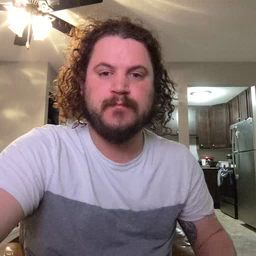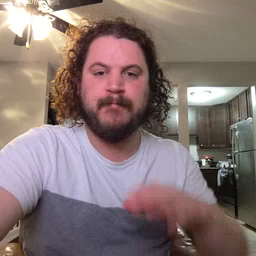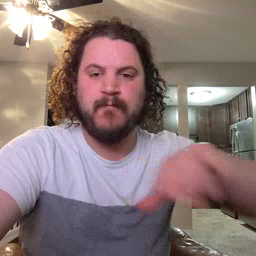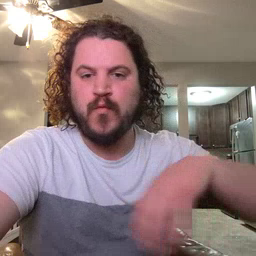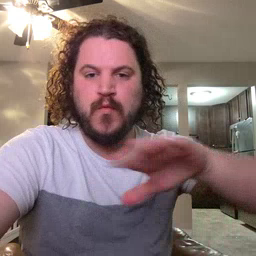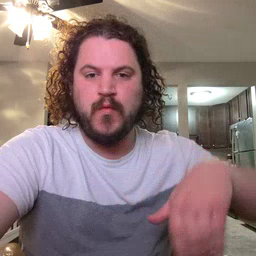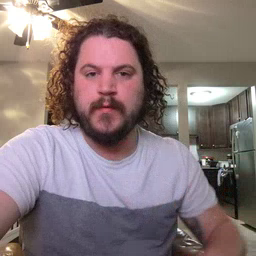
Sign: pool